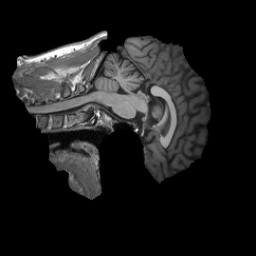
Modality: T1w
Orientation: sagittal
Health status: healthy